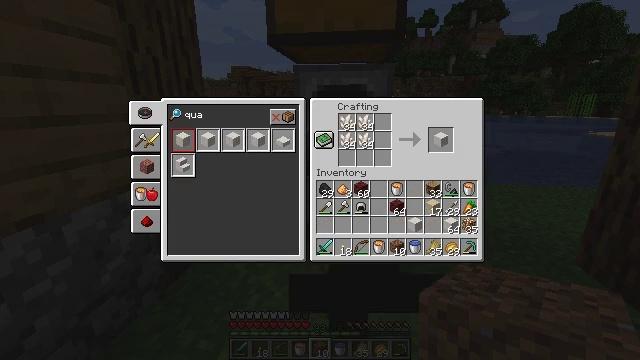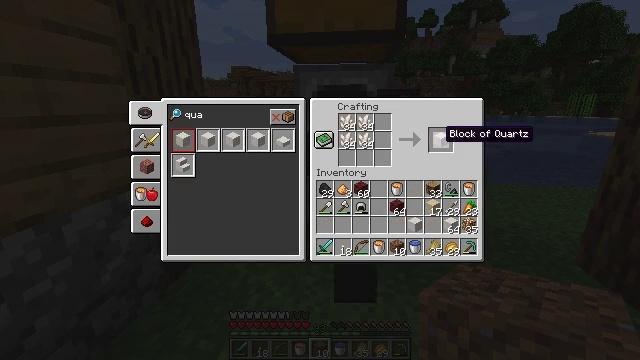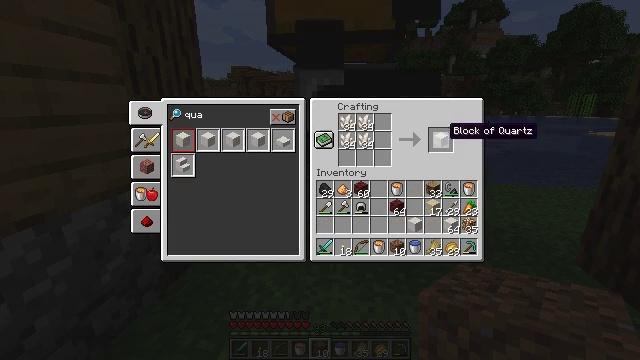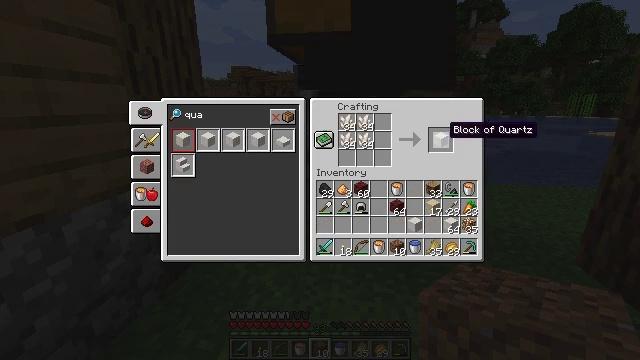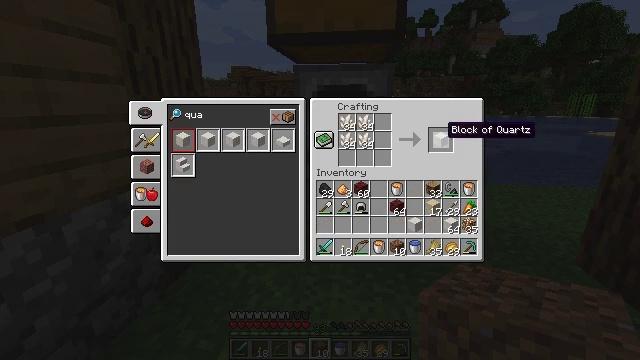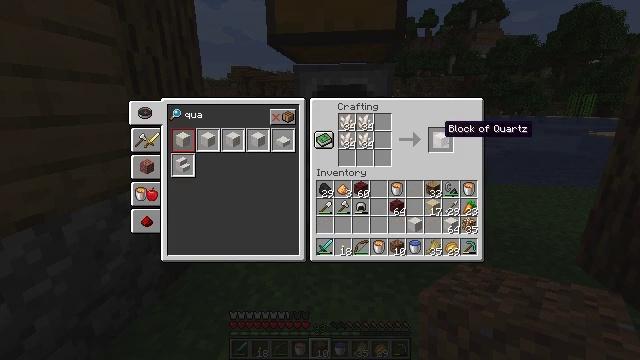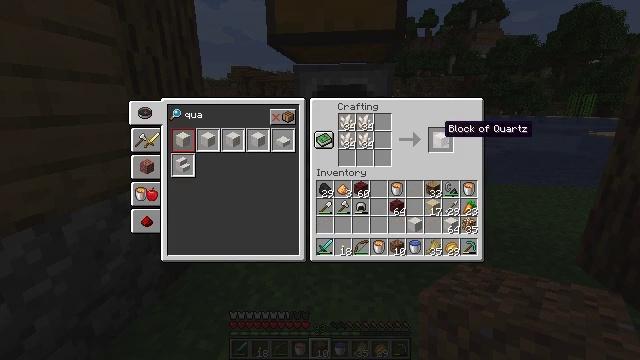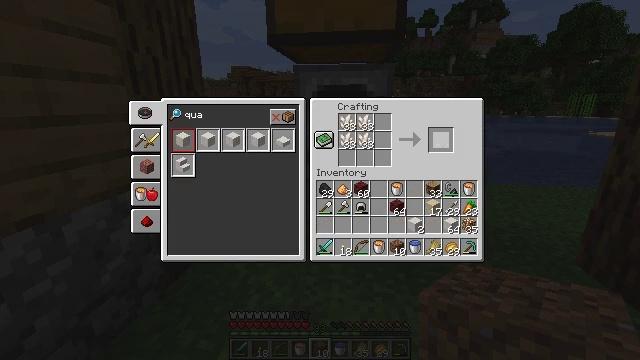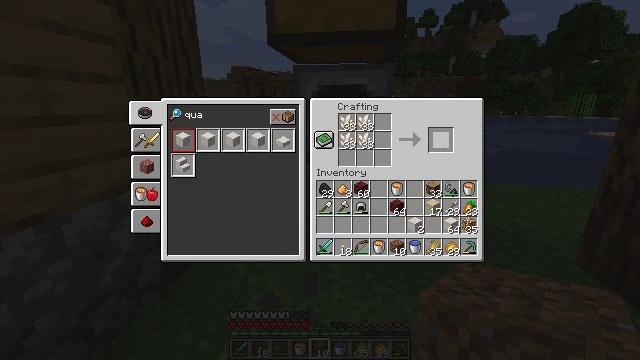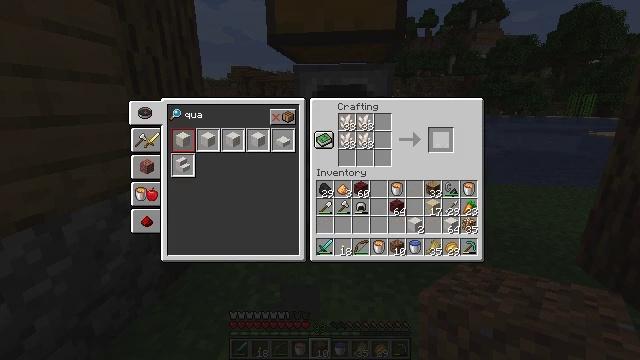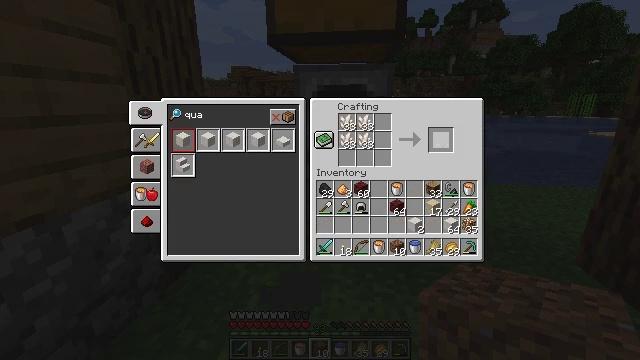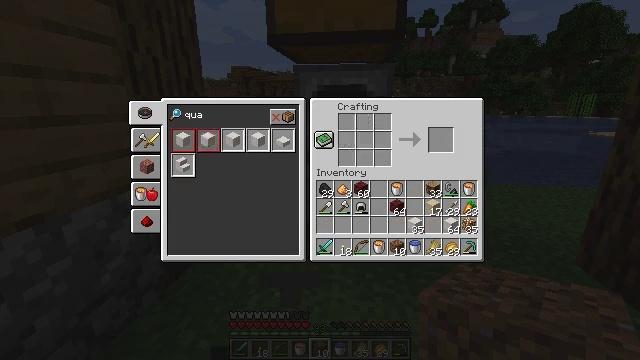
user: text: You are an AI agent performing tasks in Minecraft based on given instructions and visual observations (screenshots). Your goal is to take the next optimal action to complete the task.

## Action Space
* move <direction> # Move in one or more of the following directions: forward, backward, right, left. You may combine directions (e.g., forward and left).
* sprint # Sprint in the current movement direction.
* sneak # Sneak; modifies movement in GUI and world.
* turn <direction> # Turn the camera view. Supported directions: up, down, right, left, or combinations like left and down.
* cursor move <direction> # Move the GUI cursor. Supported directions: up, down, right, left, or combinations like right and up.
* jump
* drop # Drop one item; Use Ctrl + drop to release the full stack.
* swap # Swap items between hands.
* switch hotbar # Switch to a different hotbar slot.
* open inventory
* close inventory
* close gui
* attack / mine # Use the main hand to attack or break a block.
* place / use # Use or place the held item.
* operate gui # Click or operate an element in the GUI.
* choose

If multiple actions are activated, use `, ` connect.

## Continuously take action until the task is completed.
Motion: motion action
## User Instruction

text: Make a quartz block by combining nether quartz.
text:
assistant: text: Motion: sneak, cursor move right
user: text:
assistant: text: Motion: sneak
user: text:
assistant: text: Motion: sneak
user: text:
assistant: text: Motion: sneak
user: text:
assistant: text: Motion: sneak
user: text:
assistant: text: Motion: sneak
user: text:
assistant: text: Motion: sneak, operate gui
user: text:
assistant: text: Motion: sneak, operate gui
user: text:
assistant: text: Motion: sneak, operate gui
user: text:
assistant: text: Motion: sneak
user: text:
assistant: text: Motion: sneak, cursor move down
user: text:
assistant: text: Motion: sneak